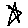
Label: star